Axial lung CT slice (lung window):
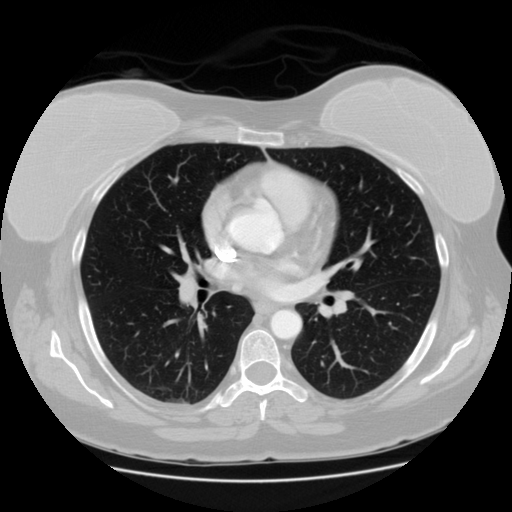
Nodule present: no